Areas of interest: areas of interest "Jiangmen Children's Park - Dream-Themed Amusement Area"
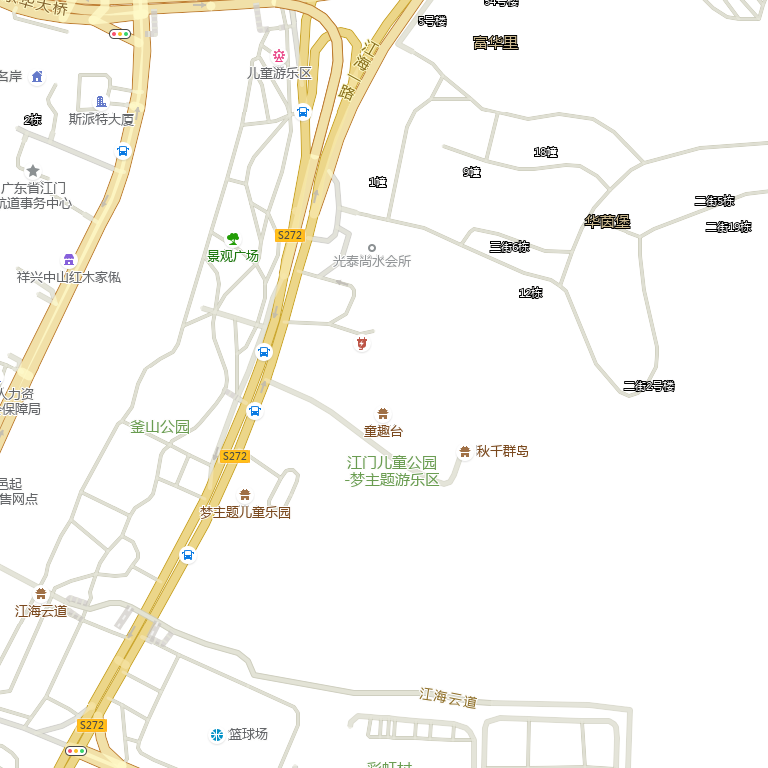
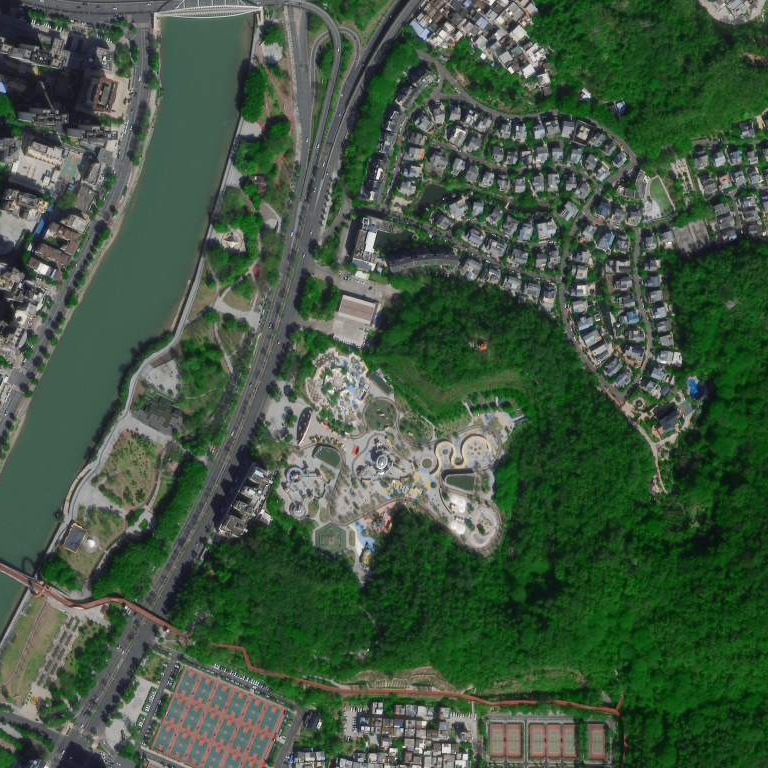